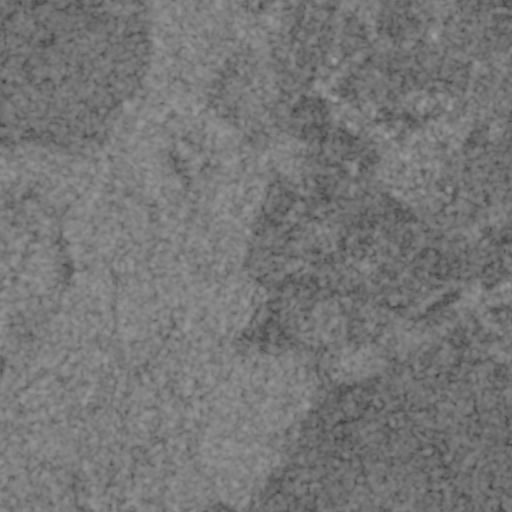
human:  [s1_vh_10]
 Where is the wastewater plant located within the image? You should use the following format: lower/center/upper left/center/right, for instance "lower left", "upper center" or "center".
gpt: The wastewater plant is located in the center right of the image.
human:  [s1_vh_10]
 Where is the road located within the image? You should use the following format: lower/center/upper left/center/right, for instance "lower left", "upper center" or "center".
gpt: There is no road in the image.

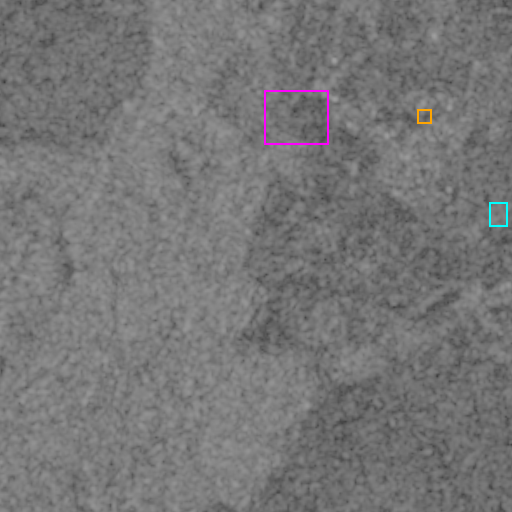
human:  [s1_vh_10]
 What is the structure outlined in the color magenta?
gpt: The structure outlined in magenta is a crop field.
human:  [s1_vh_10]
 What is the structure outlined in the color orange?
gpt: The structure outlined in orange is a parking lot.
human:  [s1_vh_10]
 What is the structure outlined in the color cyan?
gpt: The structure outlined in cyan is a wastewater plant.
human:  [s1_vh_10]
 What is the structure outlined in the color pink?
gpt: There is no pink outline.